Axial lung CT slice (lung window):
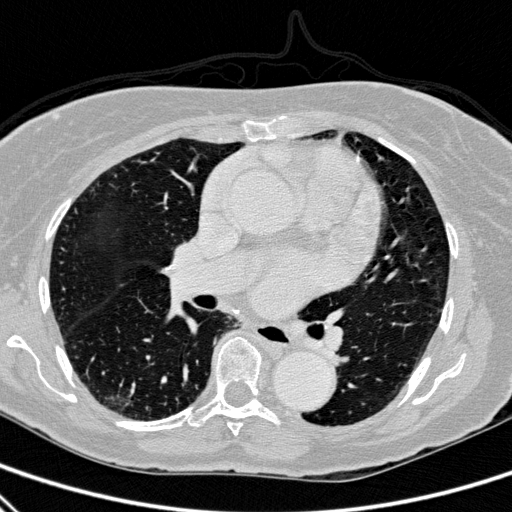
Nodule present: no